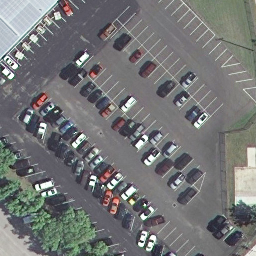
Label: parking lot